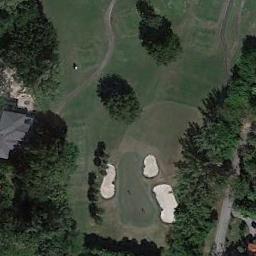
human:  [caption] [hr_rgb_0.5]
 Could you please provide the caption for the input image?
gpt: There are about 5 or 6 golf bunkers here .

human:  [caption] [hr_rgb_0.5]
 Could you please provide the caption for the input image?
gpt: There are a few bunkers and several paths on a large green lawn on the golf course with many trees and a building .

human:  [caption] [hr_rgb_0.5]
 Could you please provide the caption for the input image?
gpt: The golf course has some putting greens, Barrier trees and three sandpits and a house is also in the golf course .

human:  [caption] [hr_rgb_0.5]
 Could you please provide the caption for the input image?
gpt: There are many trees near the golf course .

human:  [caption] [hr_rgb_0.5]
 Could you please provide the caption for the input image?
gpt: There are three bunkers with some green trees around on the golf course .